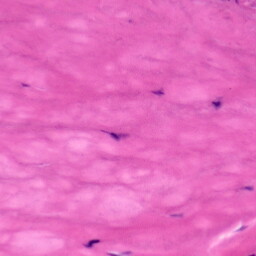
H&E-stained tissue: Tonsil